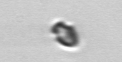
Label: Heterocapsa_rotundata